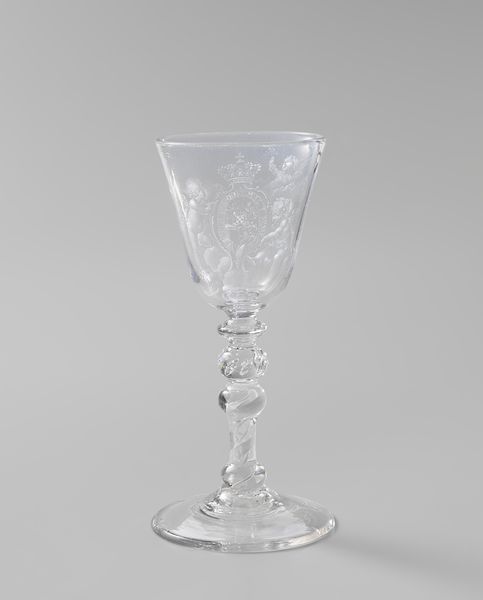
Titel: Wijnglas met het wapenschild van Willem V
Standort: Amsterdam
Institution: Rijksmuseum
Schlagwörter: gris, blanc, gravure, eau, verre, vin, cristal, pied, transparent, angelot, blason, pur, baccara